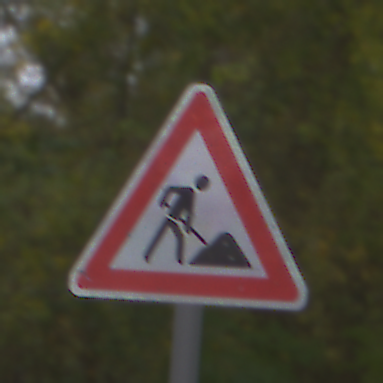
Verkehrszeichen: Arbeitsstelle
Umgebung: Outdoor, Nature
Tageszeit: Midday
Wetter: Overcast
Licht: Natural
Jahreszeit: Autumn
Kontrast: LowContrast